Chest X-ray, AP view. Patient: 27 years old, sex F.
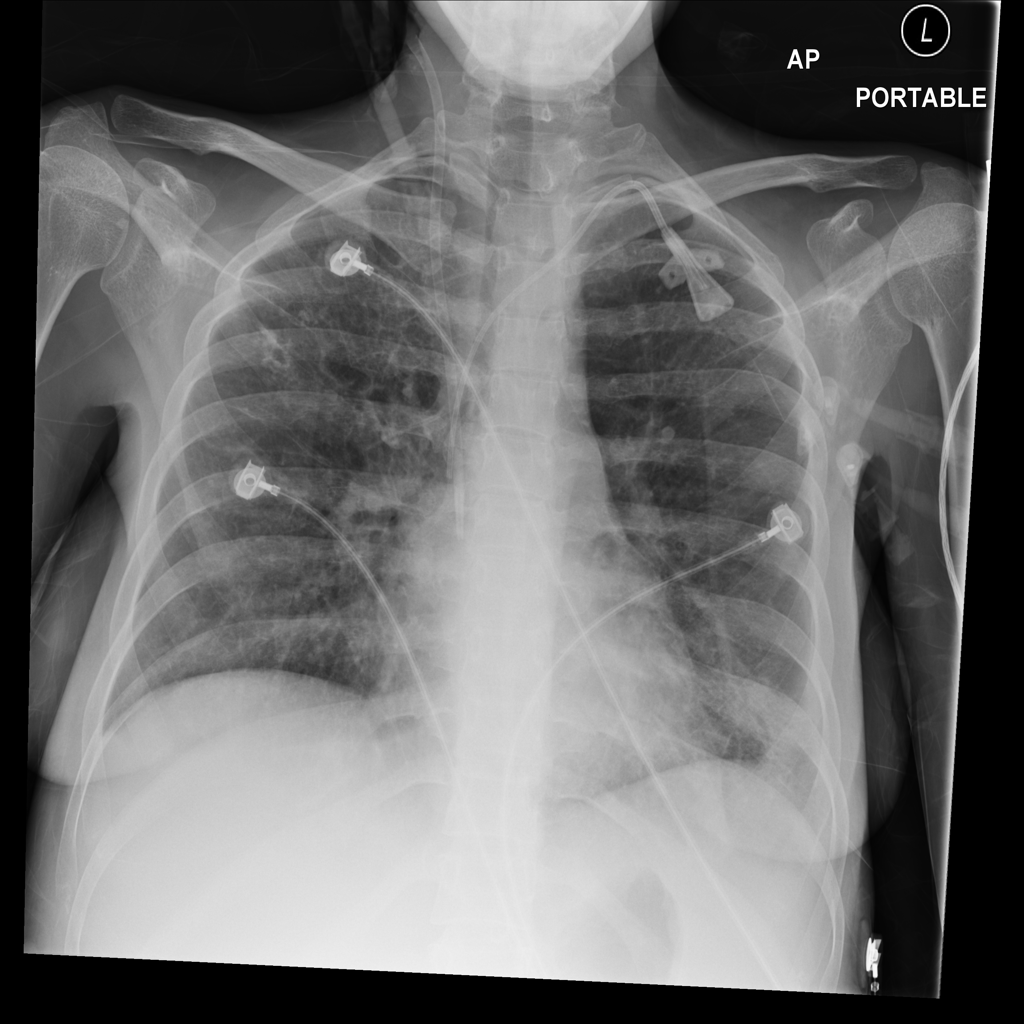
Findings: Consolidation, Fibrosis, Pleural_Thickening